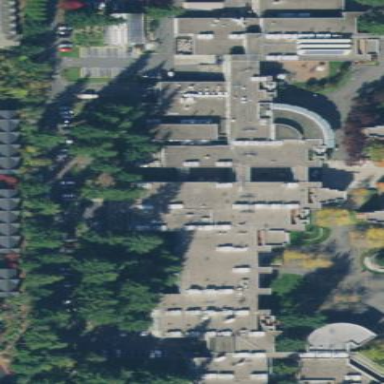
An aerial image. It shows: College building.